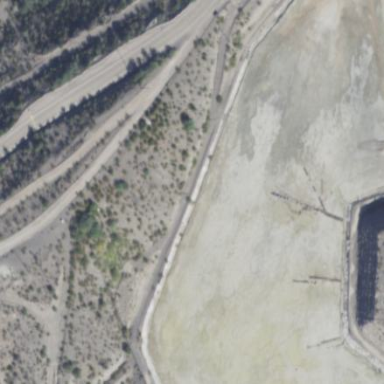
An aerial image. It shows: Man-made tailings pond.